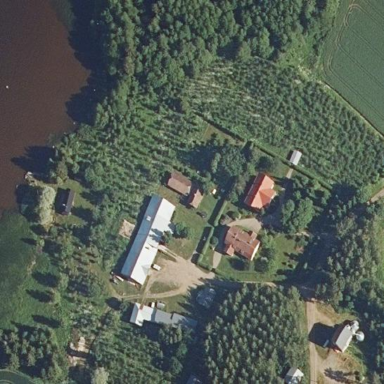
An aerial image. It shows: Farmyard area.